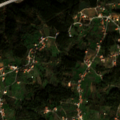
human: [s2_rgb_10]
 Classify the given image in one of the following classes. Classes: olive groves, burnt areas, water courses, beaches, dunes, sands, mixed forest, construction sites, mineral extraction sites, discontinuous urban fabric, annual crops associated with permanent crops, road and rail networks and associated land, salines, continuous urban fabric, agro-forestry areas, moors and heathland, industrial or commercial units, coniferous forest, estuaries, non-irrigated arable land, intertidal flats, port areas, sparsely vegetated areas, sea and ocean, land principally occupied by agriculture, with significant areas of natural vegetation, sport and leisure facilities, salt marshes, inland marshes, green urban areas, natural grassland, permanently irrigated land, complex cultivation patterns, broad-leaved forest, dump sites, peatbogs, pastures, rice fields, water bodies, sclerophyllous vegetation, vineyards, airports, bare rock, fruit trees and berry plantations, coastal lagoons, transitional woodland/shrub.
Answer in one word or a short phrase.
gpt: complex cultivation patterns, land principally occupied by agriculture, with significant areas of natural vegetation, broad-leaved forest, mixed forest